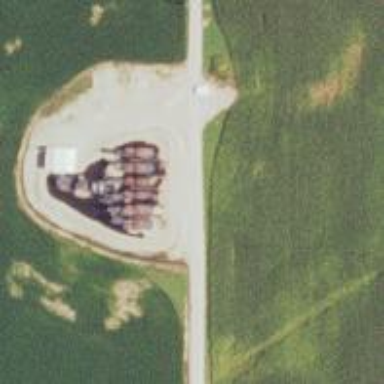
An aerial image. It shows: Storage tank that is man-made.